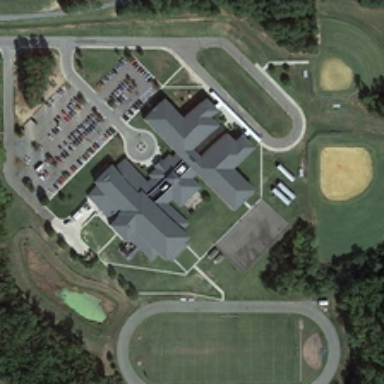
A building with a parking lot is near a playground and many green trees .